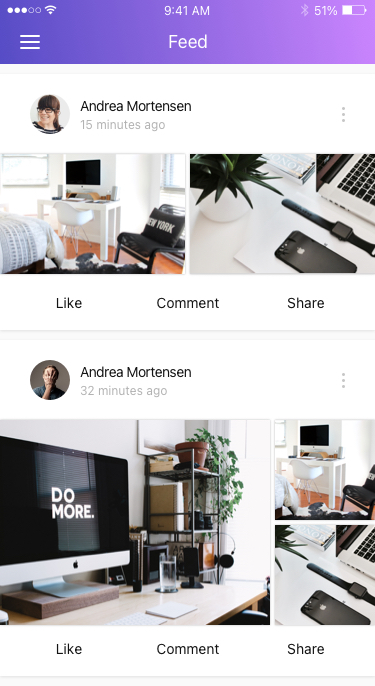
Text in this UI design:
Comment
Share
Like
Andrea Mortensen
32 minutes ago
Comment
Share
Like
Andrea Mortensen
15 minutes ago
Feed